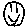
Label: smiley face